Interaction volume radius: 5 \u00c5
Interaction volume height: 10 \u00c5
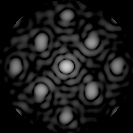
Disorder parameter: 0.2389